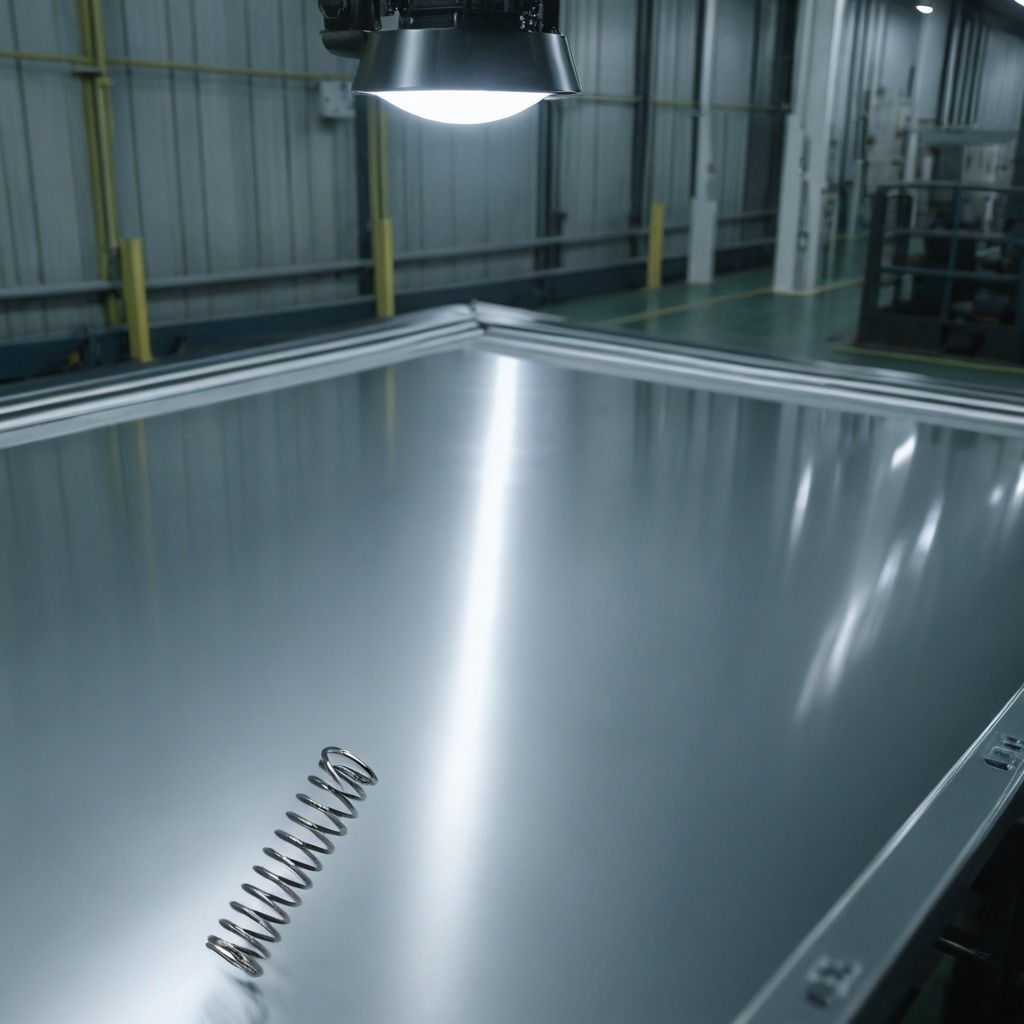
A coiled metal spring lies on the table.